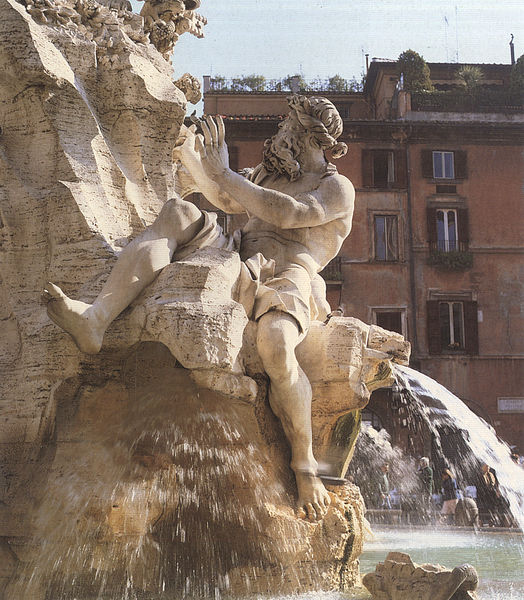
Titel: Vierströmebrunnen
Künstler: Giovanni Lorenzo Bernini
Standort: Rom, Piazza Navona (EU - I - Latium)
Schlagwörter: himmel, mann, nackt, wasser, weiß, fenster, finger, dach, gebäude, haus, rot, tuch, bart, arm, stein, figur, haare, brunnen, bassin, skulptur, man, fels, platz, rom, himme, fontäne, baine, sehenswürdigkeiten, trevii